A scalogram of one vibration snapshot from a rotating bearing is shown, computed with a continuous wavelet transform. What is the most likely bearing condition (normal, inner_race, outer_race, ball)?
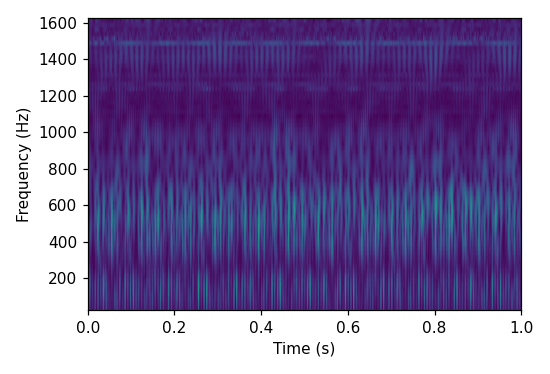
Answer: inner_race